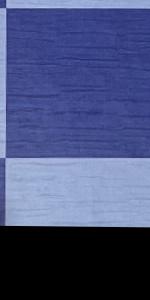
Label: Empty